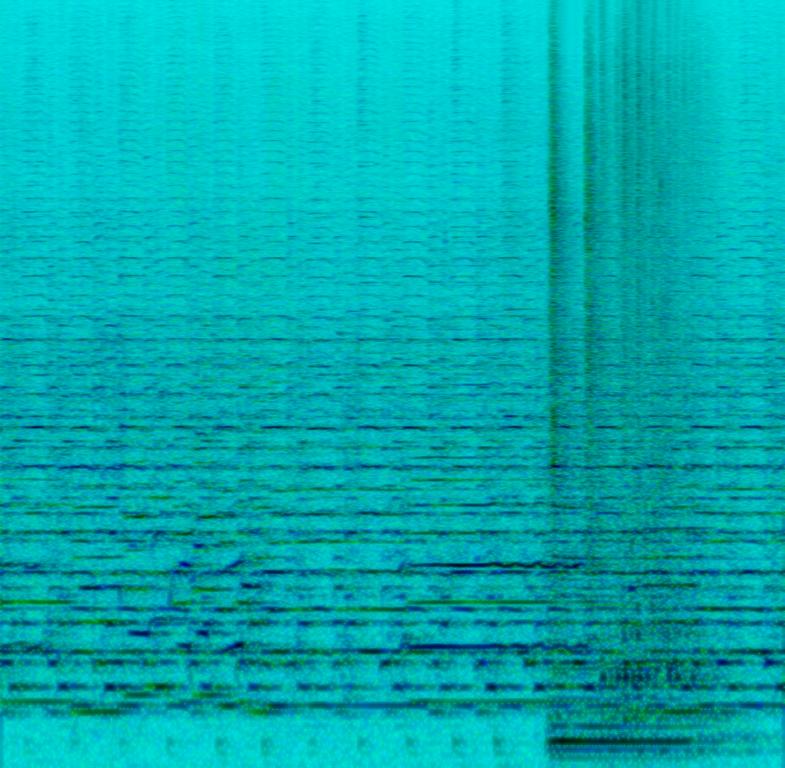
The low quality recording features a live performance of a classical song that consists of sustained strings, woodwinds melody, aggressive strings lick, wooden percussion and repetitive violin melody. It sounds suspenseful and intense.